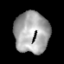
Tissue: lung
Cell type: Fibroblasts
Senescence score: 0.5634
Nuclear area (px): 1419
Mean DAPI intensity: 164.587